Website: slack
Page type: payment
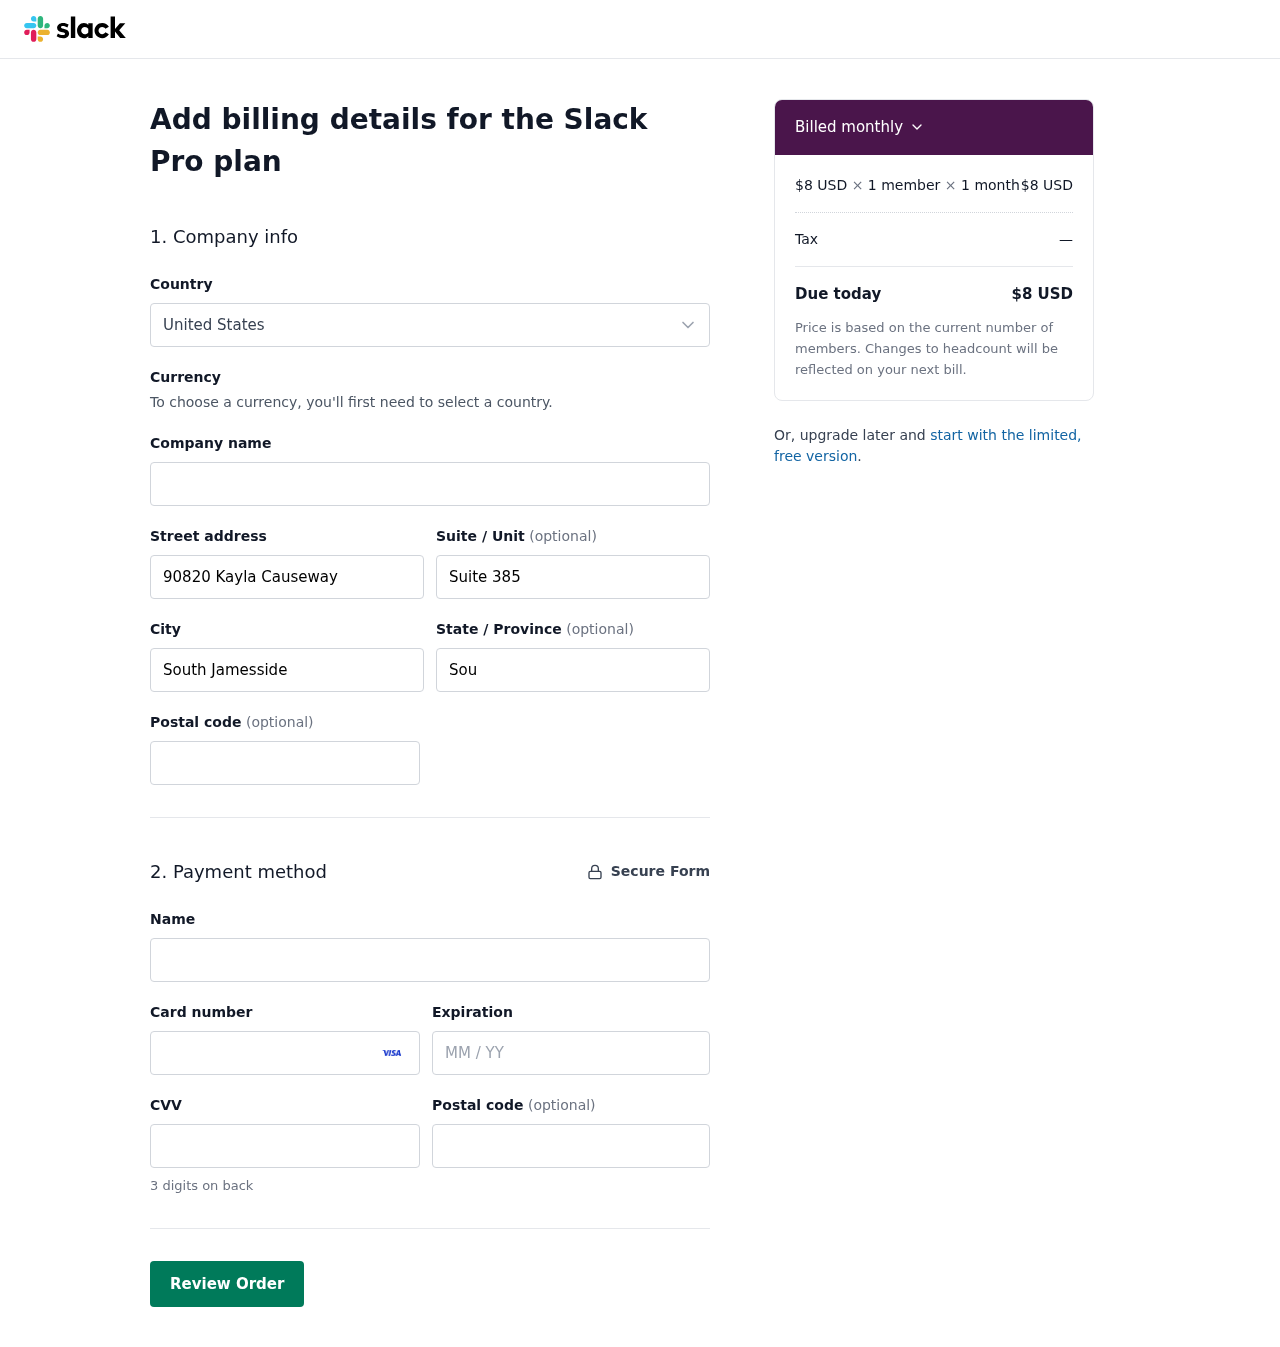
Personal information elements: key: PII_COUNTRY
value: United States
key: PII_STREET
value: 90820 Kayla Causeway
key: PII_STREET2
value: Suite 385
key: PII_CITY
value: South Jamesside
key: PII_STATE
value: South Dakota
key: PII_POSTCODE
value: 88290
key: PII_FULLNAME
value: Karen Wagner
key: PII_CARD_NUMBER
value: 4666 7773 5869 2051
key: PII_CARD_EXPIRY
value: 07/26
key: PII_CARD_CVV
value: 798
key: PII_POSTCODE2
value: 55530
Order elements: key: ORDER_PRICE_PER_MEMBER
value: $8 USD
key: ORDER_NUM_MEMBERS
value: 1 member
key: ORDER_NUM_MONTHS
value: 1 month
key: ORDER_SUBTOTAL
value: $8 USD
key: ORDER_TAX
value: —
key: ORDER_TOTAL
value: $8 USD